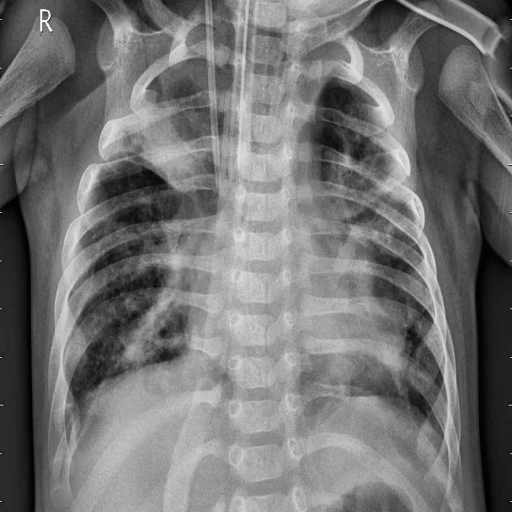
Finding: PNEUMONIA